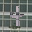
Label: 4